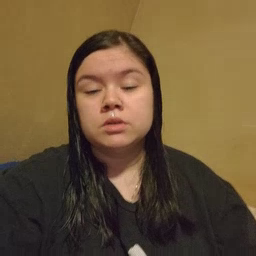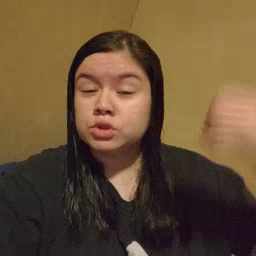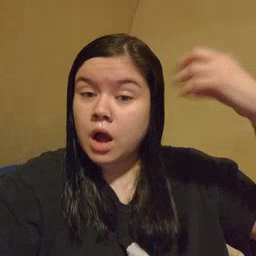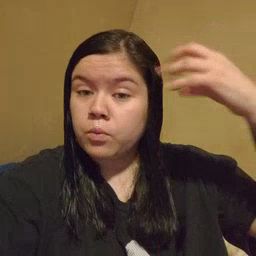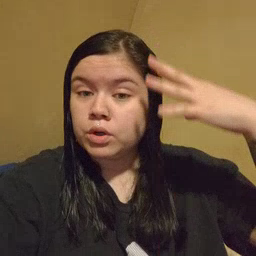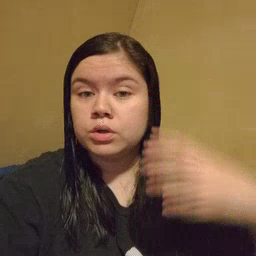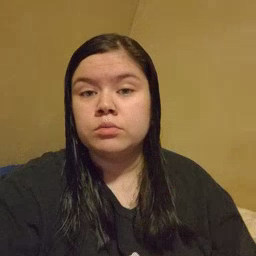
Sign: shower